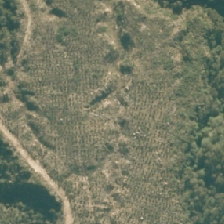
Land cover: harvested_forest